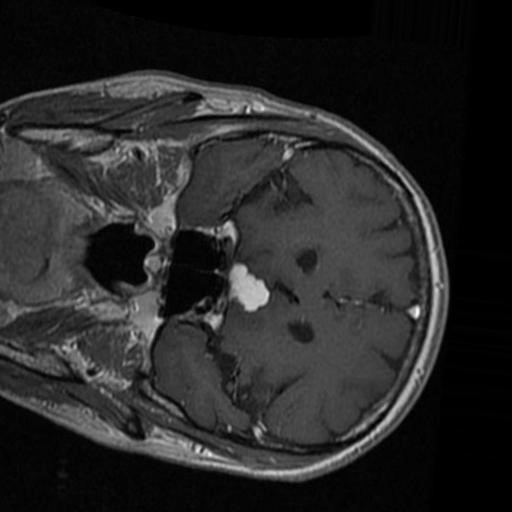
Label: brain_menin